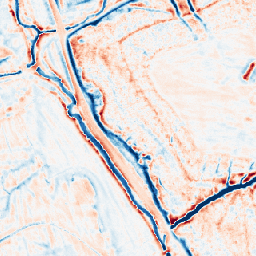
Category: edge_preserving
Decomposition family: bilateral
Decomposition parameters: d: 15
sigma_color: 25
sigma_space: 50
Upsampling method: nearest
Upsampling parameters: scale: 8
Upsampling scale: 8